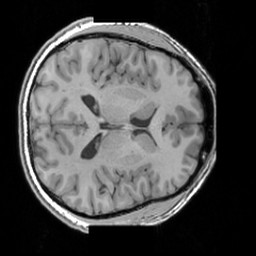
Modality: T1w
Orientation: axial
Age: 29
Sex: male
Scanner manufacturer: siemens
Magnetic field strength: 3 T
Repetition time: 1.63 s
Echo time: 0.00311 s